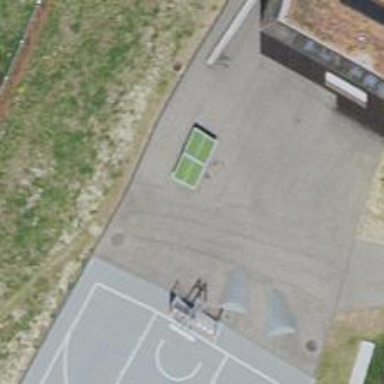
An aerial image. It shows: Pitch for leisure activities.